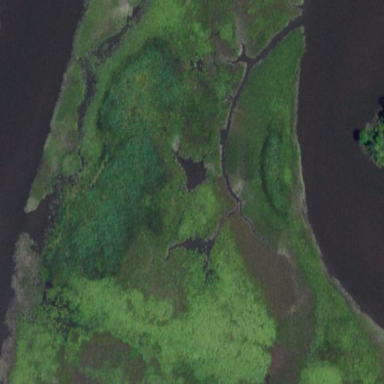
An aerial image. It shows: Marshy wetland area.